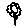
Label: flower